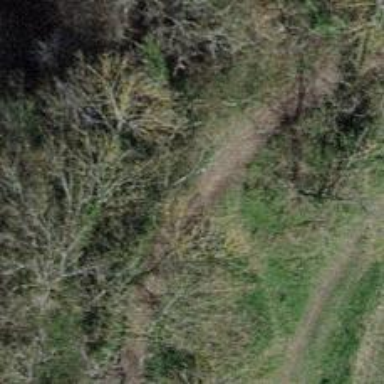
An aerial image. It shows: Path.